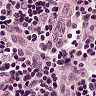
Metastatic tissue present: no